Field crop: maize
Growth stage: 2
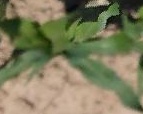
Species: maize